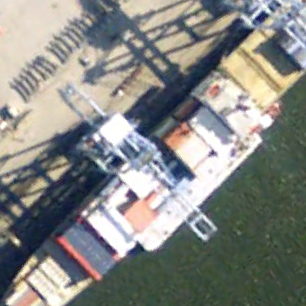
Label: Container_ship